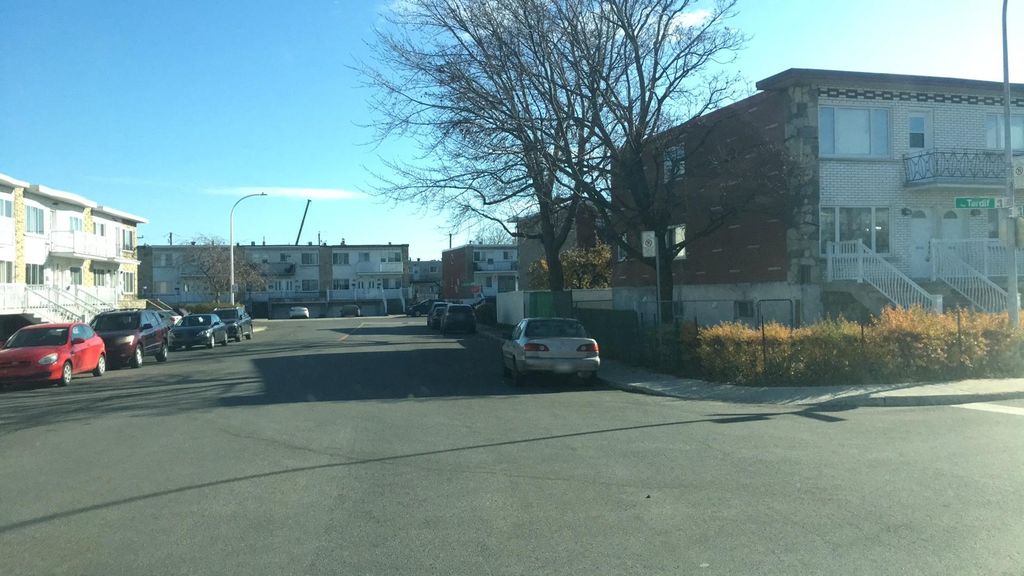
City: montreal